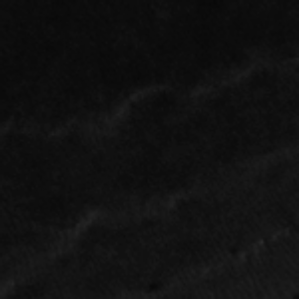
Label: frost